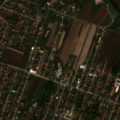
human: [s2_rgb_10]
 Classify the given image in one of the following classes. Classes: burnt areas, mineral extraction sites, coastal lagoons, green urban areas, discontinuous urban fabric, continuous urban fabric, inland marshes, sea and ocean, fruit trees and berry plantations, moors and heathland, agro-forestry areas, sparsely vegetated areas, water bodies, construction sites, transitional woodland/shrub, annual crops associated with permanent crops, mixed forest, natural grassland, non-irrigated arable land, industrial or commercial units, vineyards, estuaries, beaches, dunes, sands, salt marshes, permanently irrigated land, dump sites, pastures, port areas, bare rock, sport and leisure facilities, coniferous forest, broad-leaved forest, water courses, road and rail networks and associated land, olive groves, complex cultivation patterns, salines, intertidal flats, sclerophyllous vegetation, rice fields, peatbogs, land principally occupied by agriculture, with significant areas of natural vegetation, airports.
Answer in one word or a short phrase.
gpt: discontinuous urban fabric, non-irrigated arable land, complex cultivation patterns, land principally occupied by agriculture, with significant areas of natural vegetation